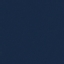
Land use / land cover: SeaLake